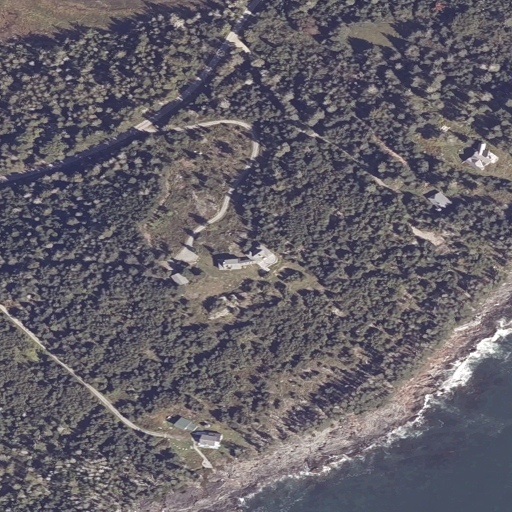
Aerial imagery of mountain in Maine named Dolly Hill containing evergreen forest, low intensity development, mixed forest, open development, barren land, grassland, herbaceous wetlands, medium intensity development, open water, shrub, high intensity development, and woody wetlands